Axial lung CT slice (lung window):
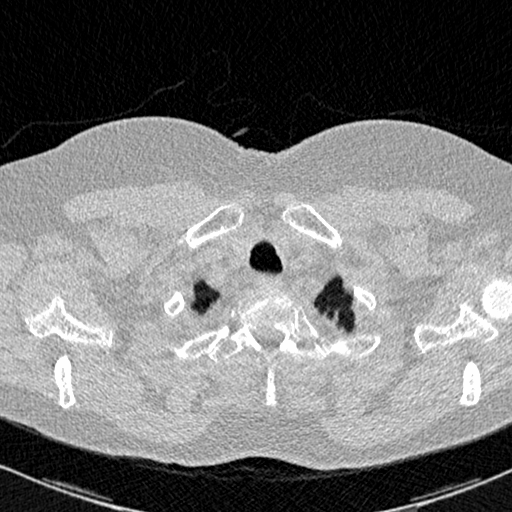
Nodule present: no